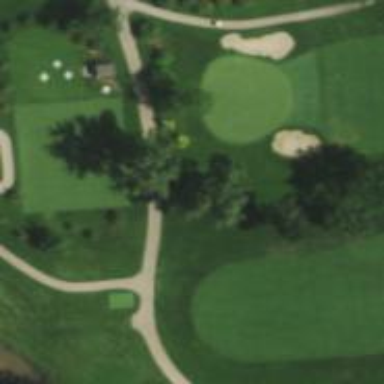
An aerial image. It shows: Well-maintained golf cart path marked as grade1 track.